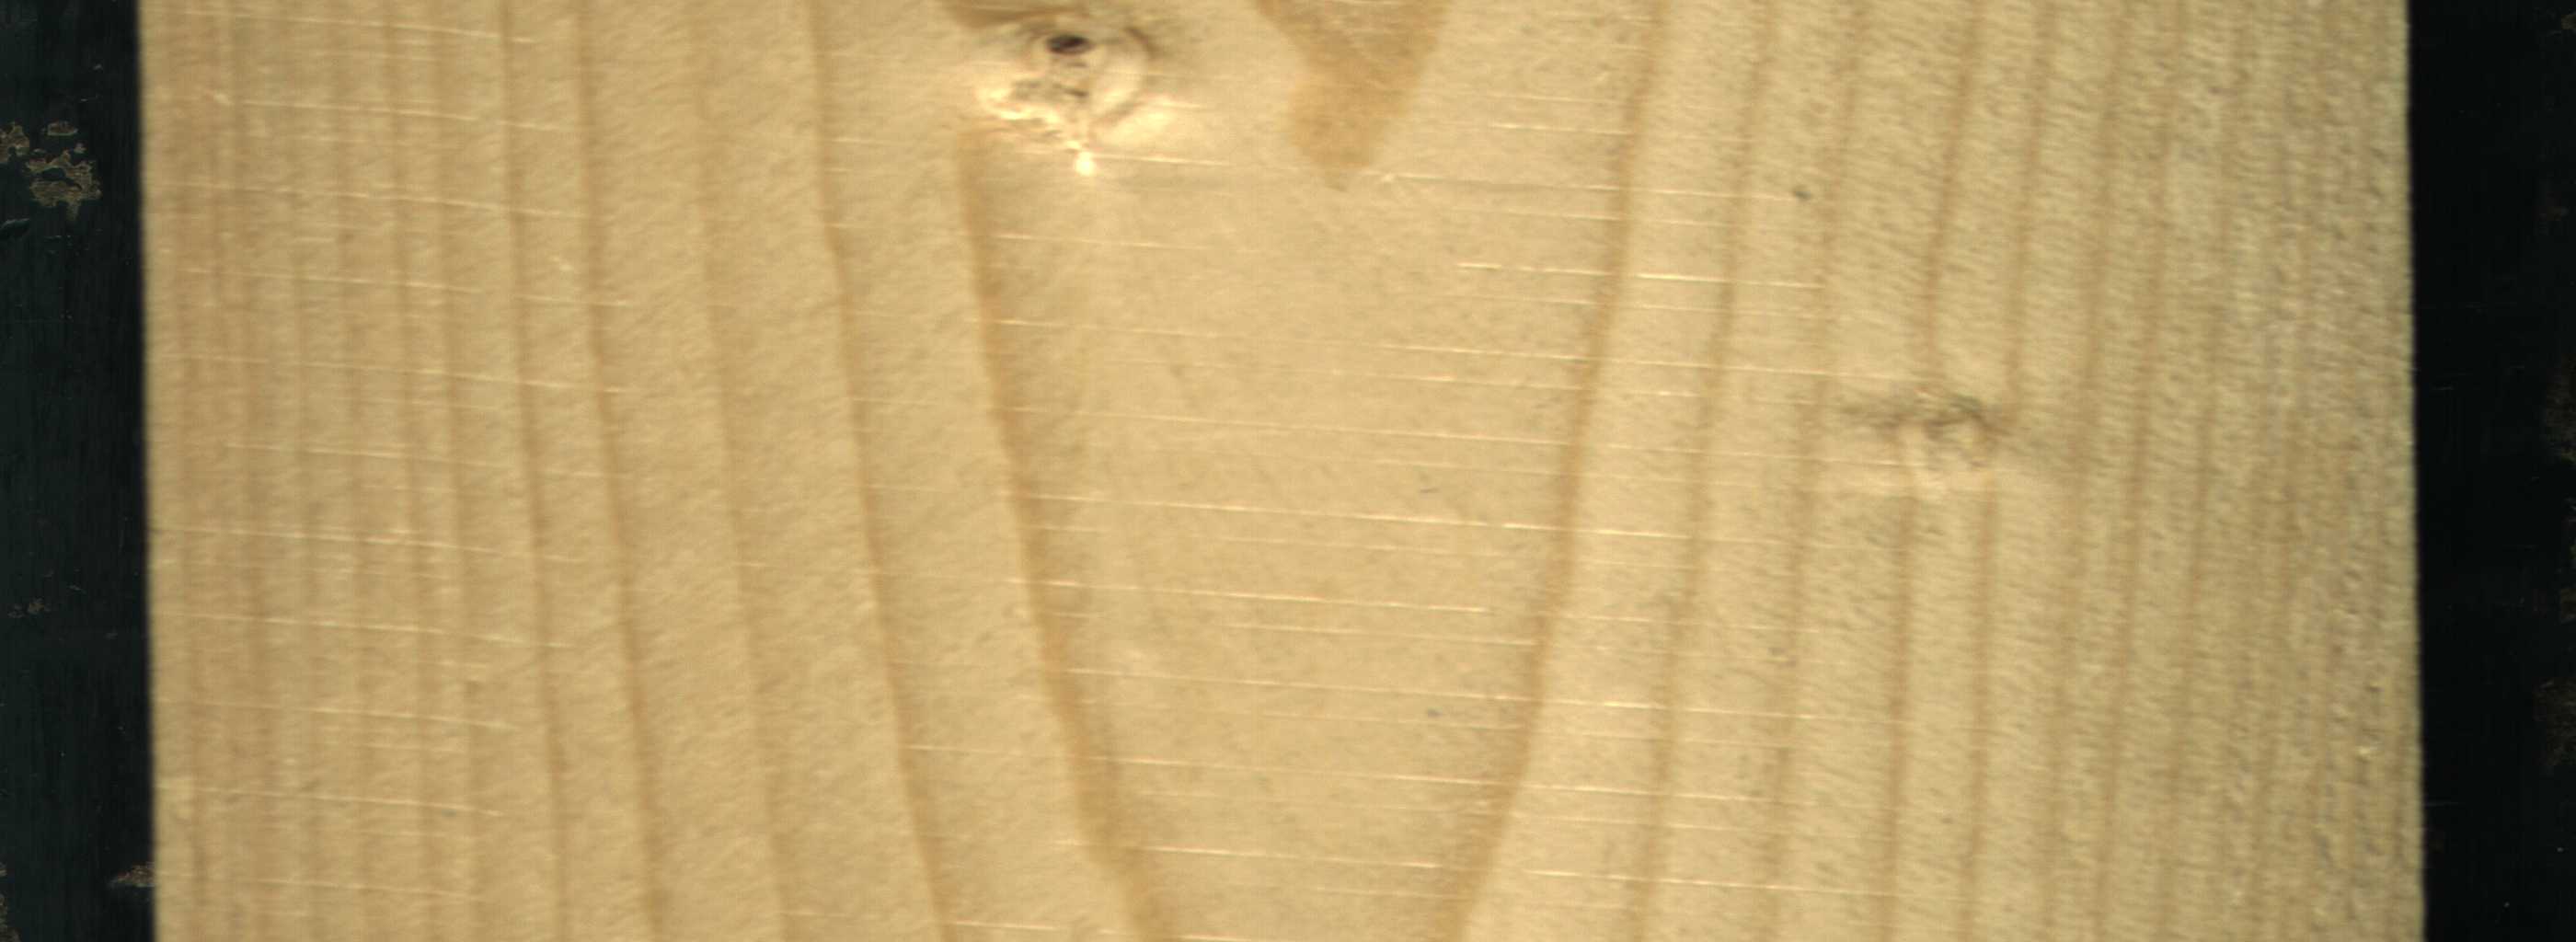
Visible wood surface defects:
Live_Knot